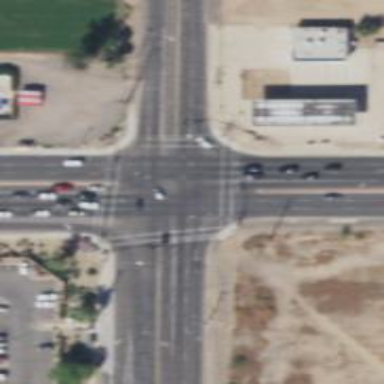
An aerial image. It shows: Footway on asphalt with marked crossing lines.